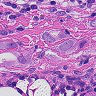
Metastatic tissue present: yes